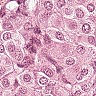
Metastatic tissue present: yes